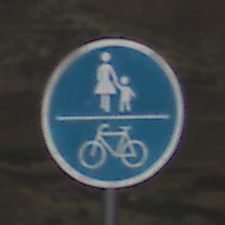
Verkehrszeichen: GemeinsamerGehUndRadweg
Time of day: Midday
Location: Outdoor (Nature)
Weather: Clear
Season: NotSpecified
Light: Natural